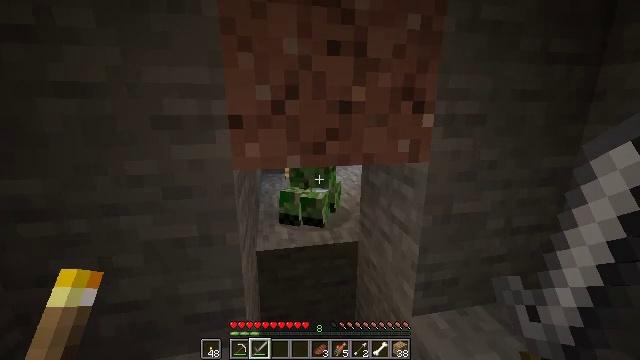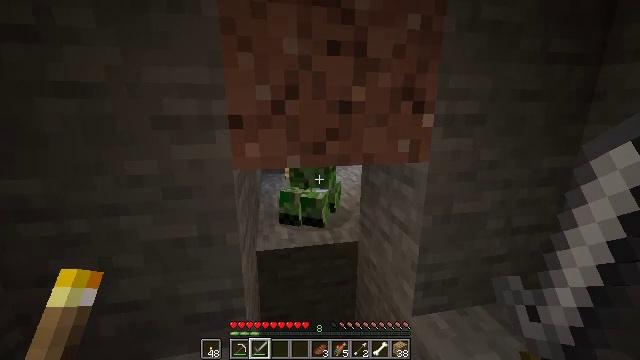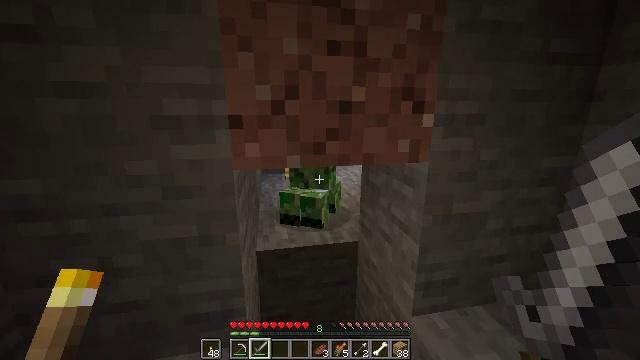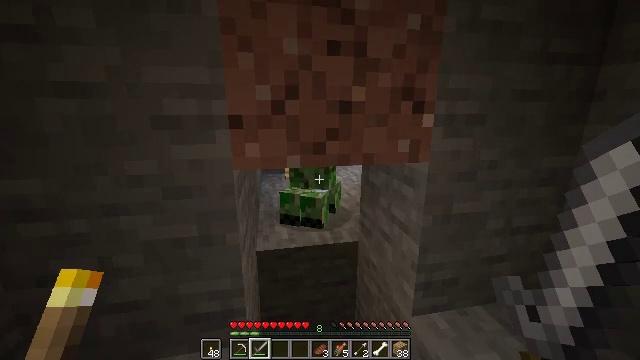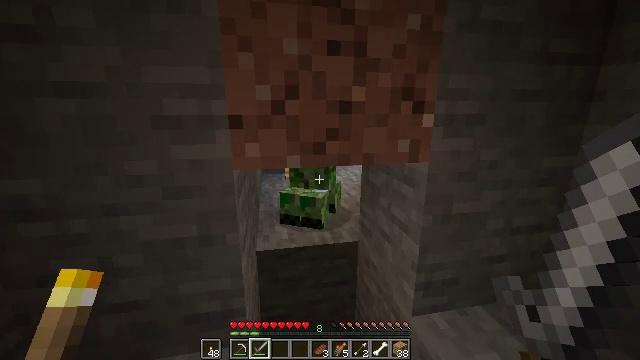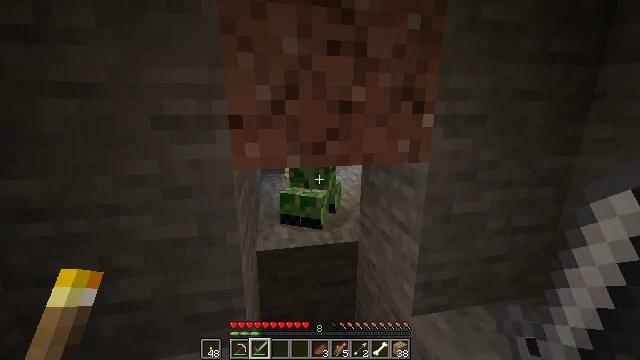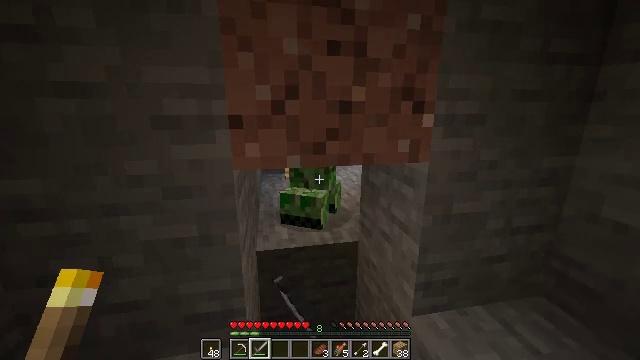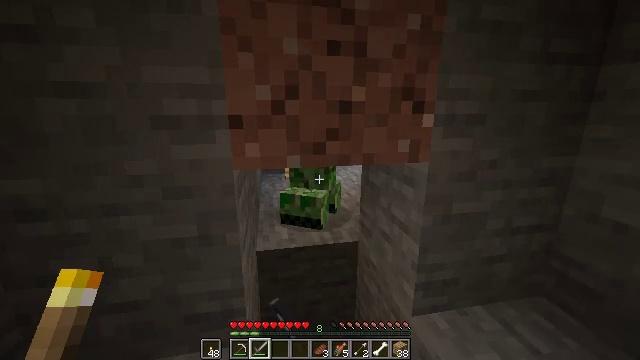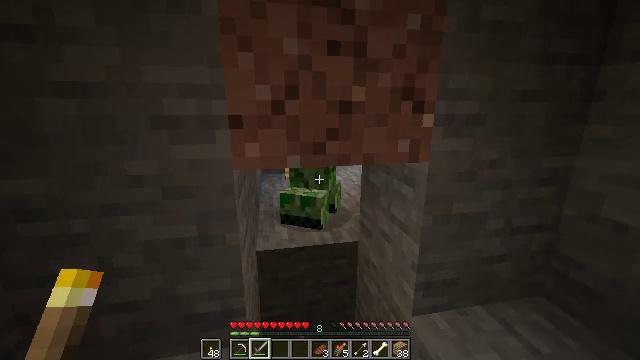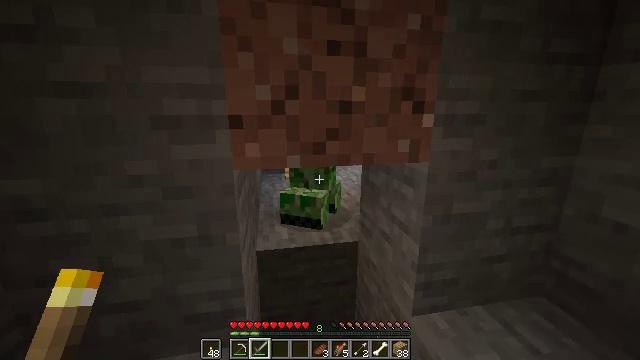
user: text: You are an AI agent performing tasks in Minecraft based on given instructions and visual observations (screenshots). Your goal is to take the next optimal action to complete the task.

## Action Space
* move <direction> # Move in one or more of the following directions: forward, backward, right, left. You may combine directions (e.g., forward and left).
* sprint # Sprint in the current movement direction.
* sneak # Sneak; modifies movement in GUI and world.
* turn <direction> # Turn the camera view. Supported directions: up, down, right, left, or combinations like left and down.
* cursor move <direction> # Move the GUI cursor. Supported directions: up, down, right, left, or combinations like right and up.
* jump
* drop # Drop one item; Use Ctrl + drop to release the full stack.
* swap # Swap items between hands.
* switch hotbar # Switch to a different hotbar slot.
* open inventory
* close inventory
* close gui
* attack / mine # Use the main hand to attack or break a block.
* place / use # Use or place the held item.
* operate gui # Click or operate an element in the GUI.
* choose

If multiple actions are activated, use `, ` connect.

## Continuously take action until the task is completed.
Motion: motion action
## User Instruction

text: Kill mobs.
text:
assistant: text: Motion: sneak
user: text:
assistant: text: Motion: sneak
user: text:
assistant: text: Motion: sneak
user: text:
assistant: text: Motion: sneak
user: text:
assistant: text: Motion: sneak, attack / mine
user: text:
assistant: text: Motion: sneak, attack / mine
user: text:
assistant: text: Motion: sneak, attack / mine
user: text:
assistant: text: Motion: sneak
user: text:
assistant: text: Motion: sneak
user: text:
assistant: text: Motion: sneak